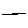
Label: line